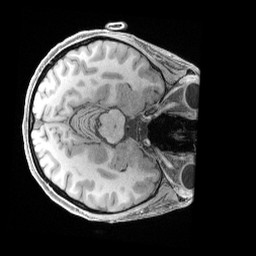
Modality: T1w
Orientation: axial
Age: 29
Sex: female
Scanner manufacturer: siemens
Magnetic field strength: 3 T
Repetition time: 2.4 s
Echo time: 0.00241 s